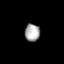
Tissue: prostate
Cell type: T cells
Senescence score: 0.347
Nuclear area (px): 257
Mean DAPI intensity: 169.198